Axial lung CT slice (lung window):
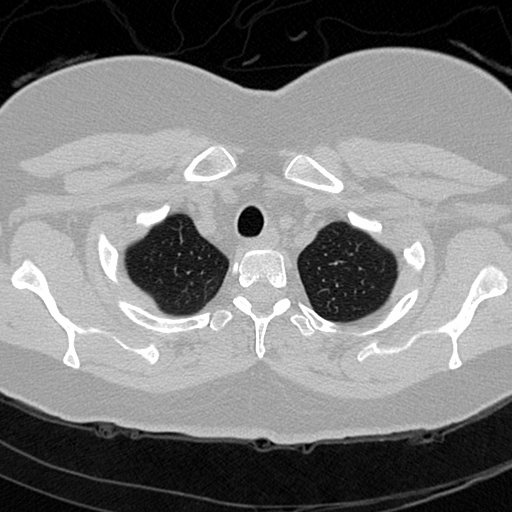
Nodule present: no